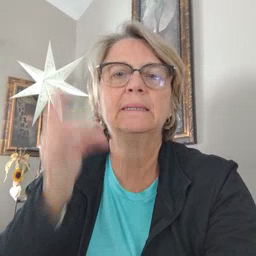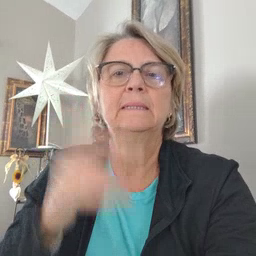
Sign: cat